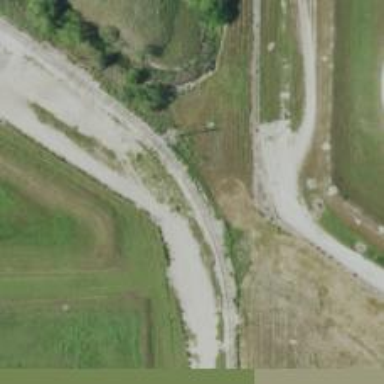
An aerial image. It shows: Disused railway spur.